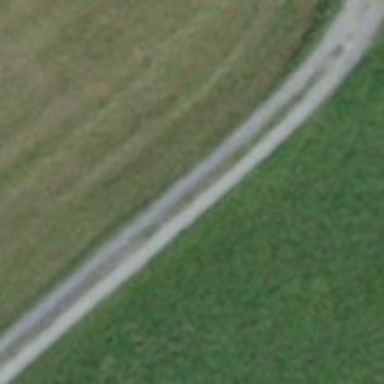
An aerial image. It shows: Track with grade3 surface suitable for classic grooming. It is designated for hiking.